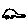
Label: car